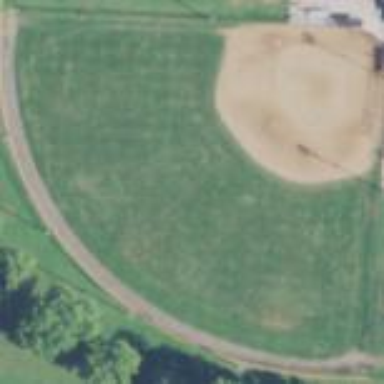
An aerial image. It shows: Baseball pitch for leisure land activities.